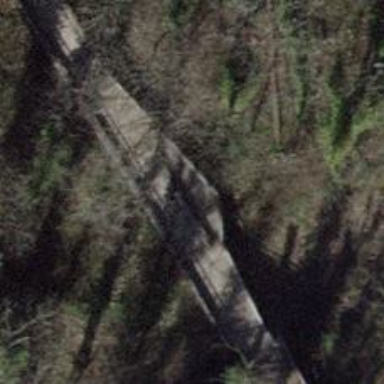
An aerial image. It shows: Bench.